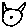
Label: cat